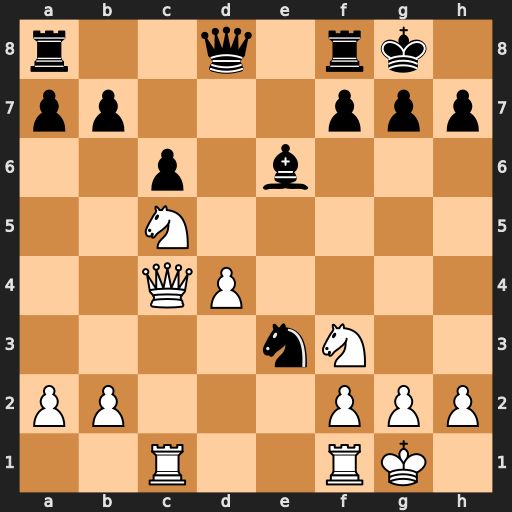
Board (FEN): r2q1rk1/pp3ppp/2p1b3/2N5/2QP4/4nN2/PP3PPP/2R2RK1
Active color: w
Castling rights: -
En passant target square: -
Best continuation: Nxe6 Nxc4 Nxd8